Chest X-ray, AP view. Patient: 27 years old, sex M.
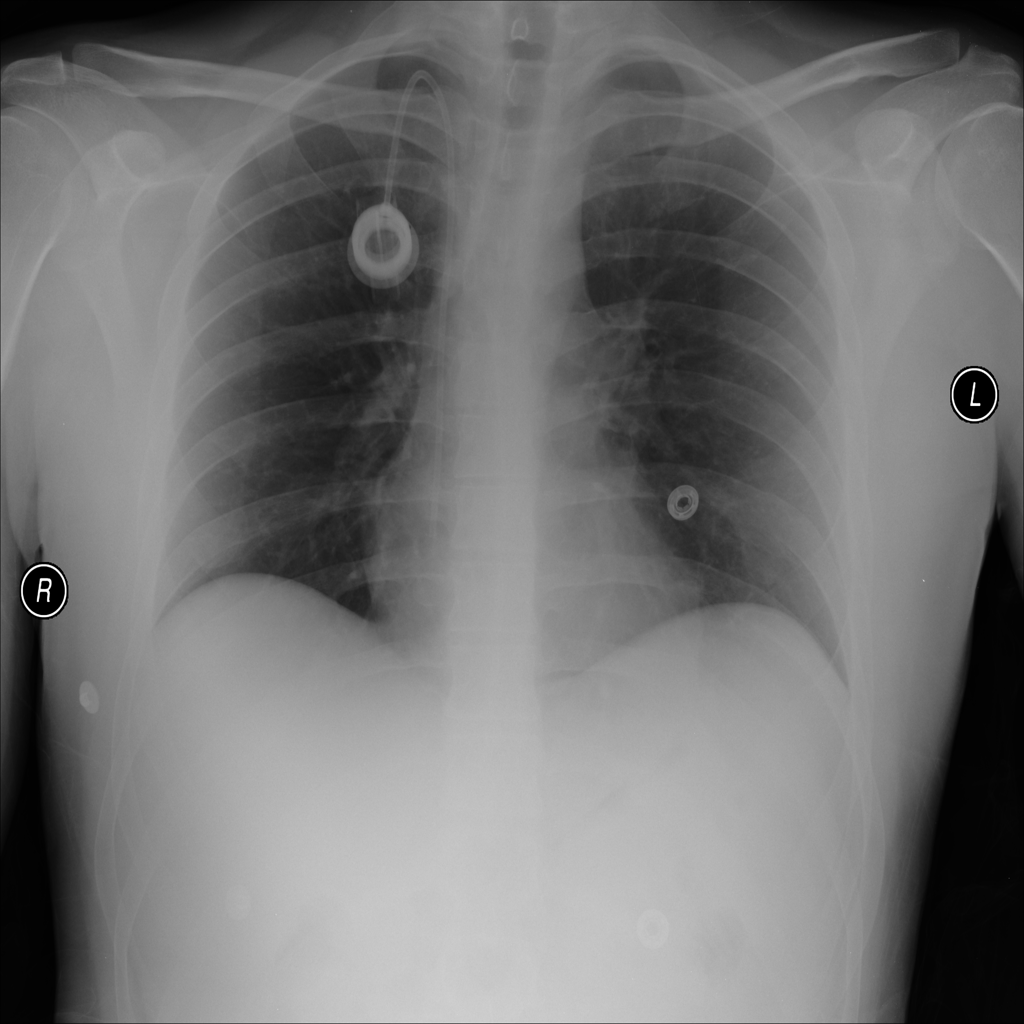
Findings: No Finding